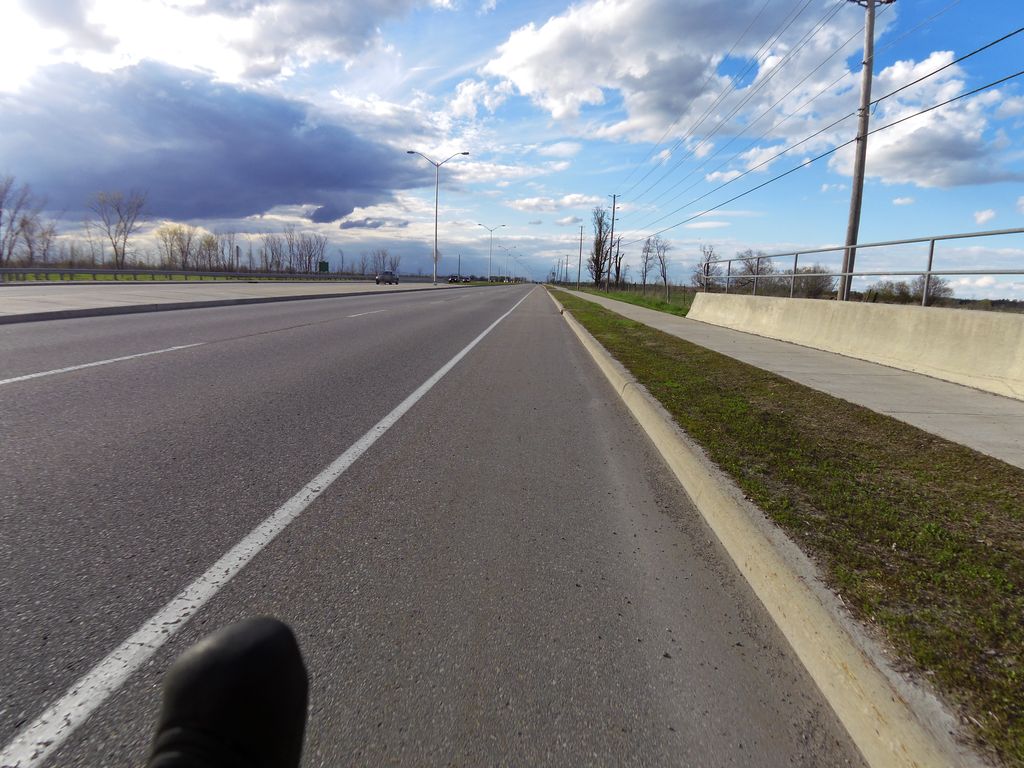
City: ottawa-gatineau